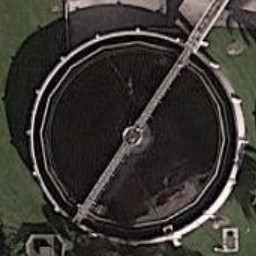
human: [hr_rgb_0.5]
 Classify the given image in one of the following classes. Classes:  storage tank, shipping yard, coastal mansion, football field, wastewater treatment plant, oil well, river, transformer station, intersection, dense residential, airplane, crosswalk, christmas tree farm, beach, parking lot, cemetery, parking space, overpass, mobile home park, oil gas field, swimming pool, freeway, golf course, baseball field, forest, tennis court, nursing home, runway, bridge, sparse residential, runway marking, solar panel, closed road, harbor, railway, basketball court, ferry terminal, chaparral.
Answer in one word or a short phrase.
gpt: wastewater treatment plant